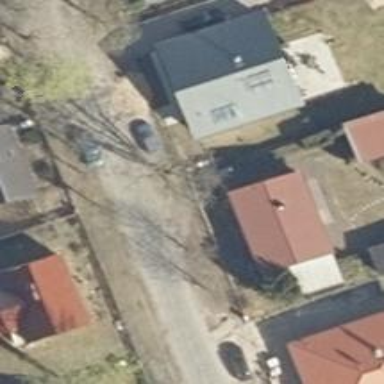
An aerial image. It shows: Driveway leading to service road.